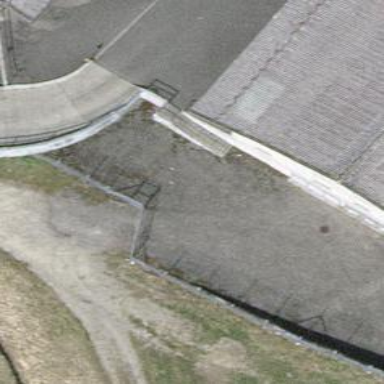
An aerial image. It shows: Gate.